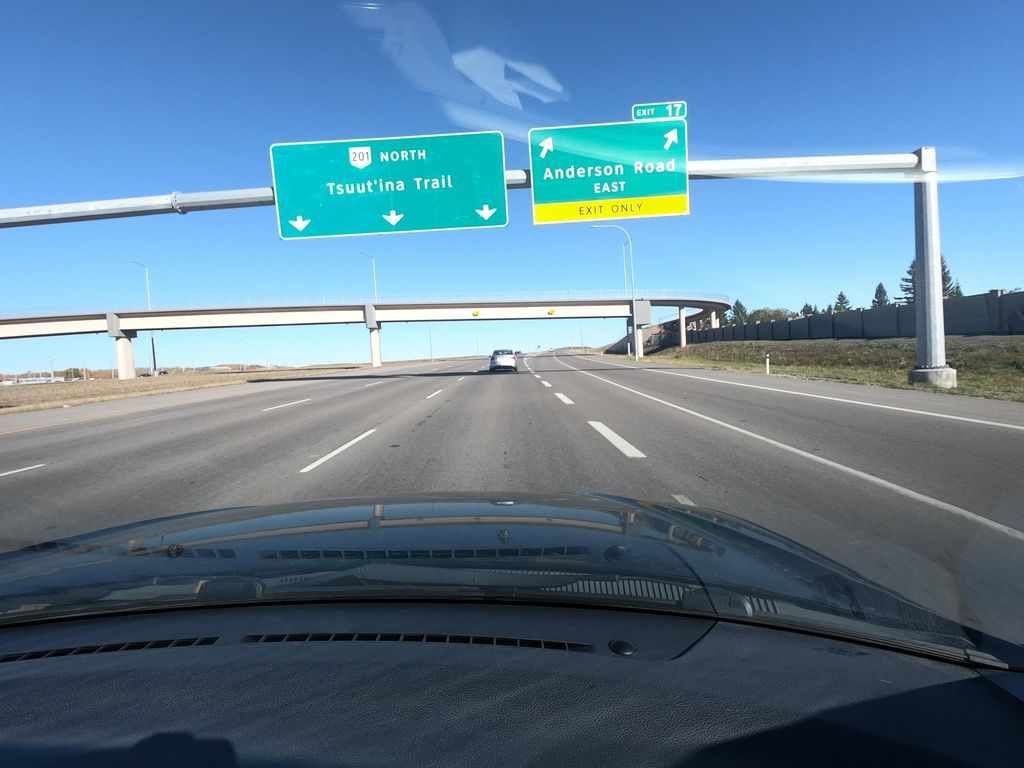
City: calgary